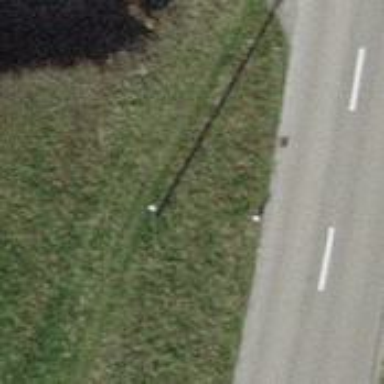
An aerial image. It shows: Power pole.